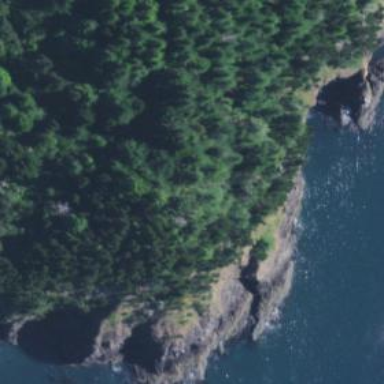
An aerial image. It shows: Natural rock reef.